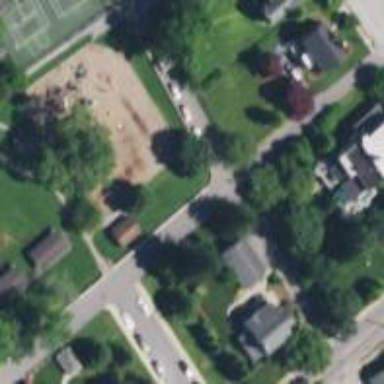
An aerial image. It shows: Playground area for leisure activities on the land.